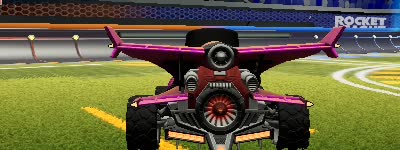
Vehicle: aftershock